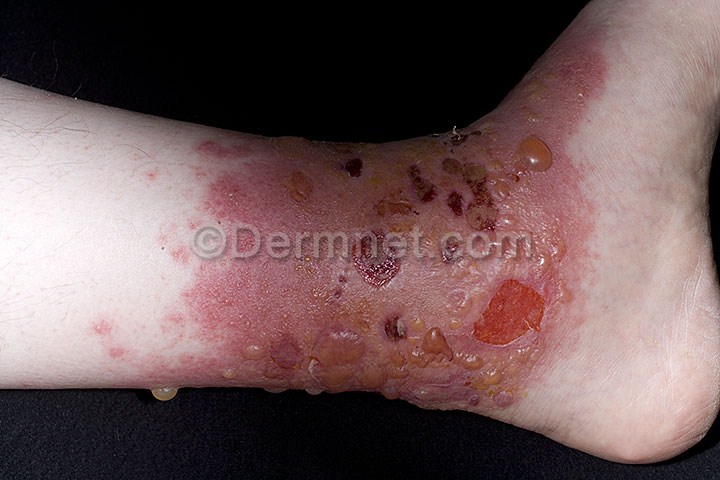
Disease: Poison Ivy Photos and other Contact Dermatitis